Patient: sex M, age 61
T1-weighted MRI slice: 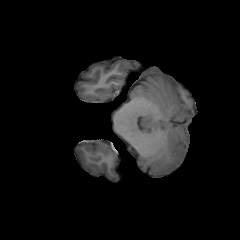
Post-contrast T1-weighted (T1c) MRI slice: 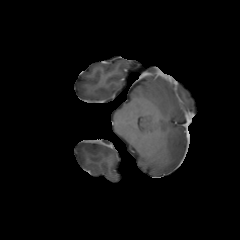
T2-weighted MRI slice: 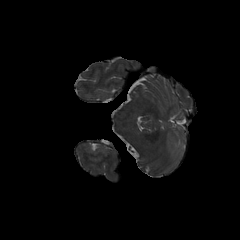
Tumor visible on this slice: no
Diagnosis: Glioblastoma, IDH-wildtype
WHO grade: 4